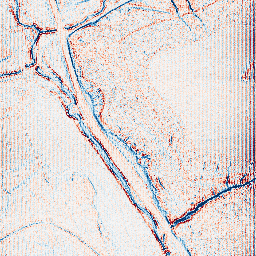
Category: edge_preserving
Decomposition family: anisotropic_diffusion
Decomposition parameters: iterations: 5
kappa: 100
gamma: 0.1
Upsampling method: fft_zeropad
Upsampling parameters: scale: 8
Upsampling scale: 8